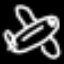
Label: airplane